Pattern: VanGoghize
Description: Change the style of an image to a painting from Vincent van Gogh randomly.
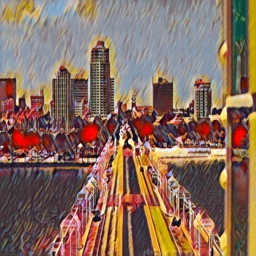
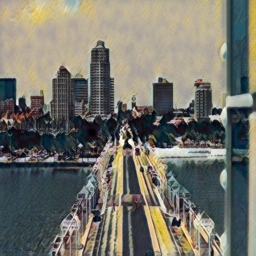
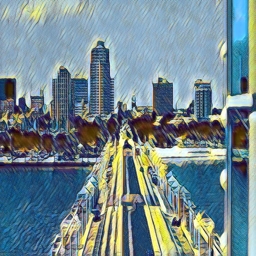
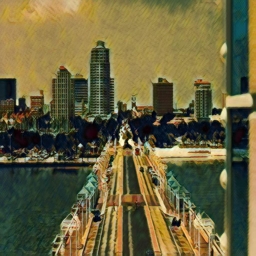